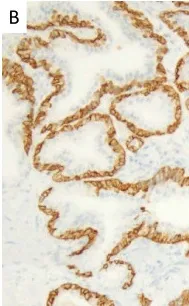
Histopathological examination findings. Second 12-core. Transrectal prostate biopsies.
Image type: pathology (immunostaining)